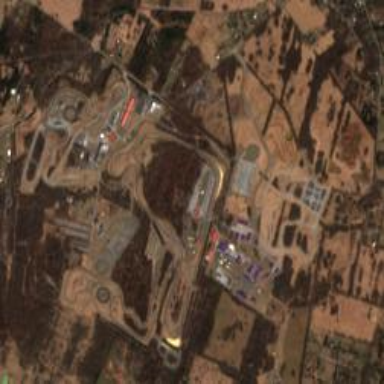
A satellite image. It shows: Motor sports centre located on leisure land.